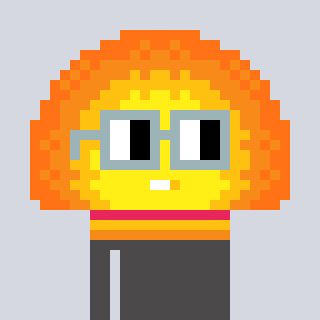
a pixel art character with square dark gray glasses, a sunset-shaped head and a grayscale-colored body on a cool background